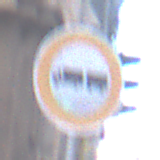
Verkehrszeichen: VerbotLastkraftwagenMitAnhaenger
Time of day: SunriseSunset
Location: Outdoor (Urban)
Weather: PartlyCloudy
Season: NotSpecified
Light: Natural